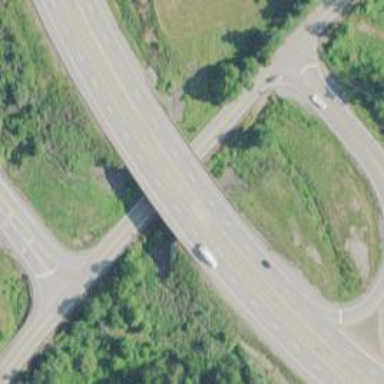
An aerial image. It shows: Covered tunnel under secondary road.